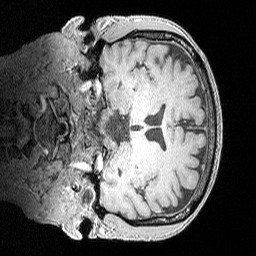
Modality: MP2RAGE
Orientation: coronal
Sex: male
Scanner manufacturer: siemens
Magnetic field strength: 3 T
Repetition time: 5 s
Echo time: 0.00292 s